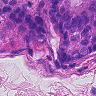
Metastatic tissue present: yes